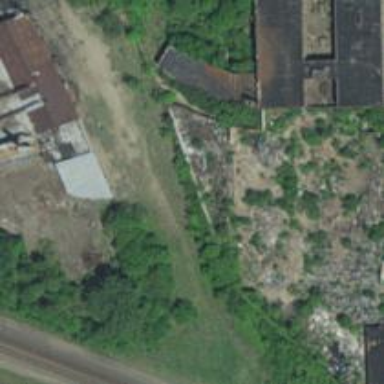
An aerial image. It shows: Abandoned railway.